Aerial crown-view tile of a tropical tree (Barro Colorado Island, Panama), acquired 20240918:
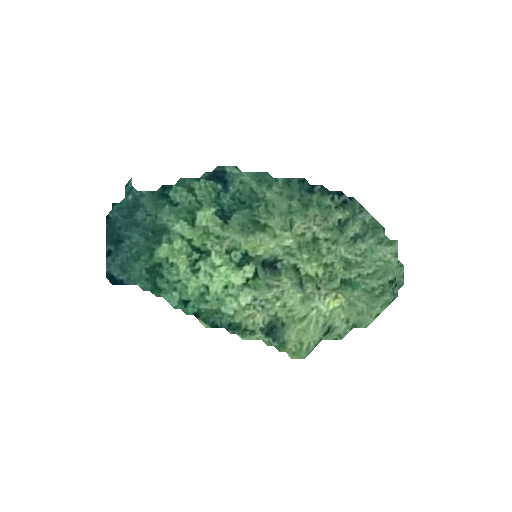
Species: Quararibea stenophylla
GBIF accepted scientific name: Quararibea stenophylla
Crown area: 60.677 m²